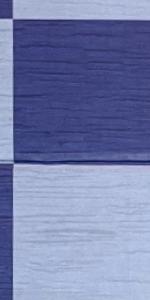
Label: Empty